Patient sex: M
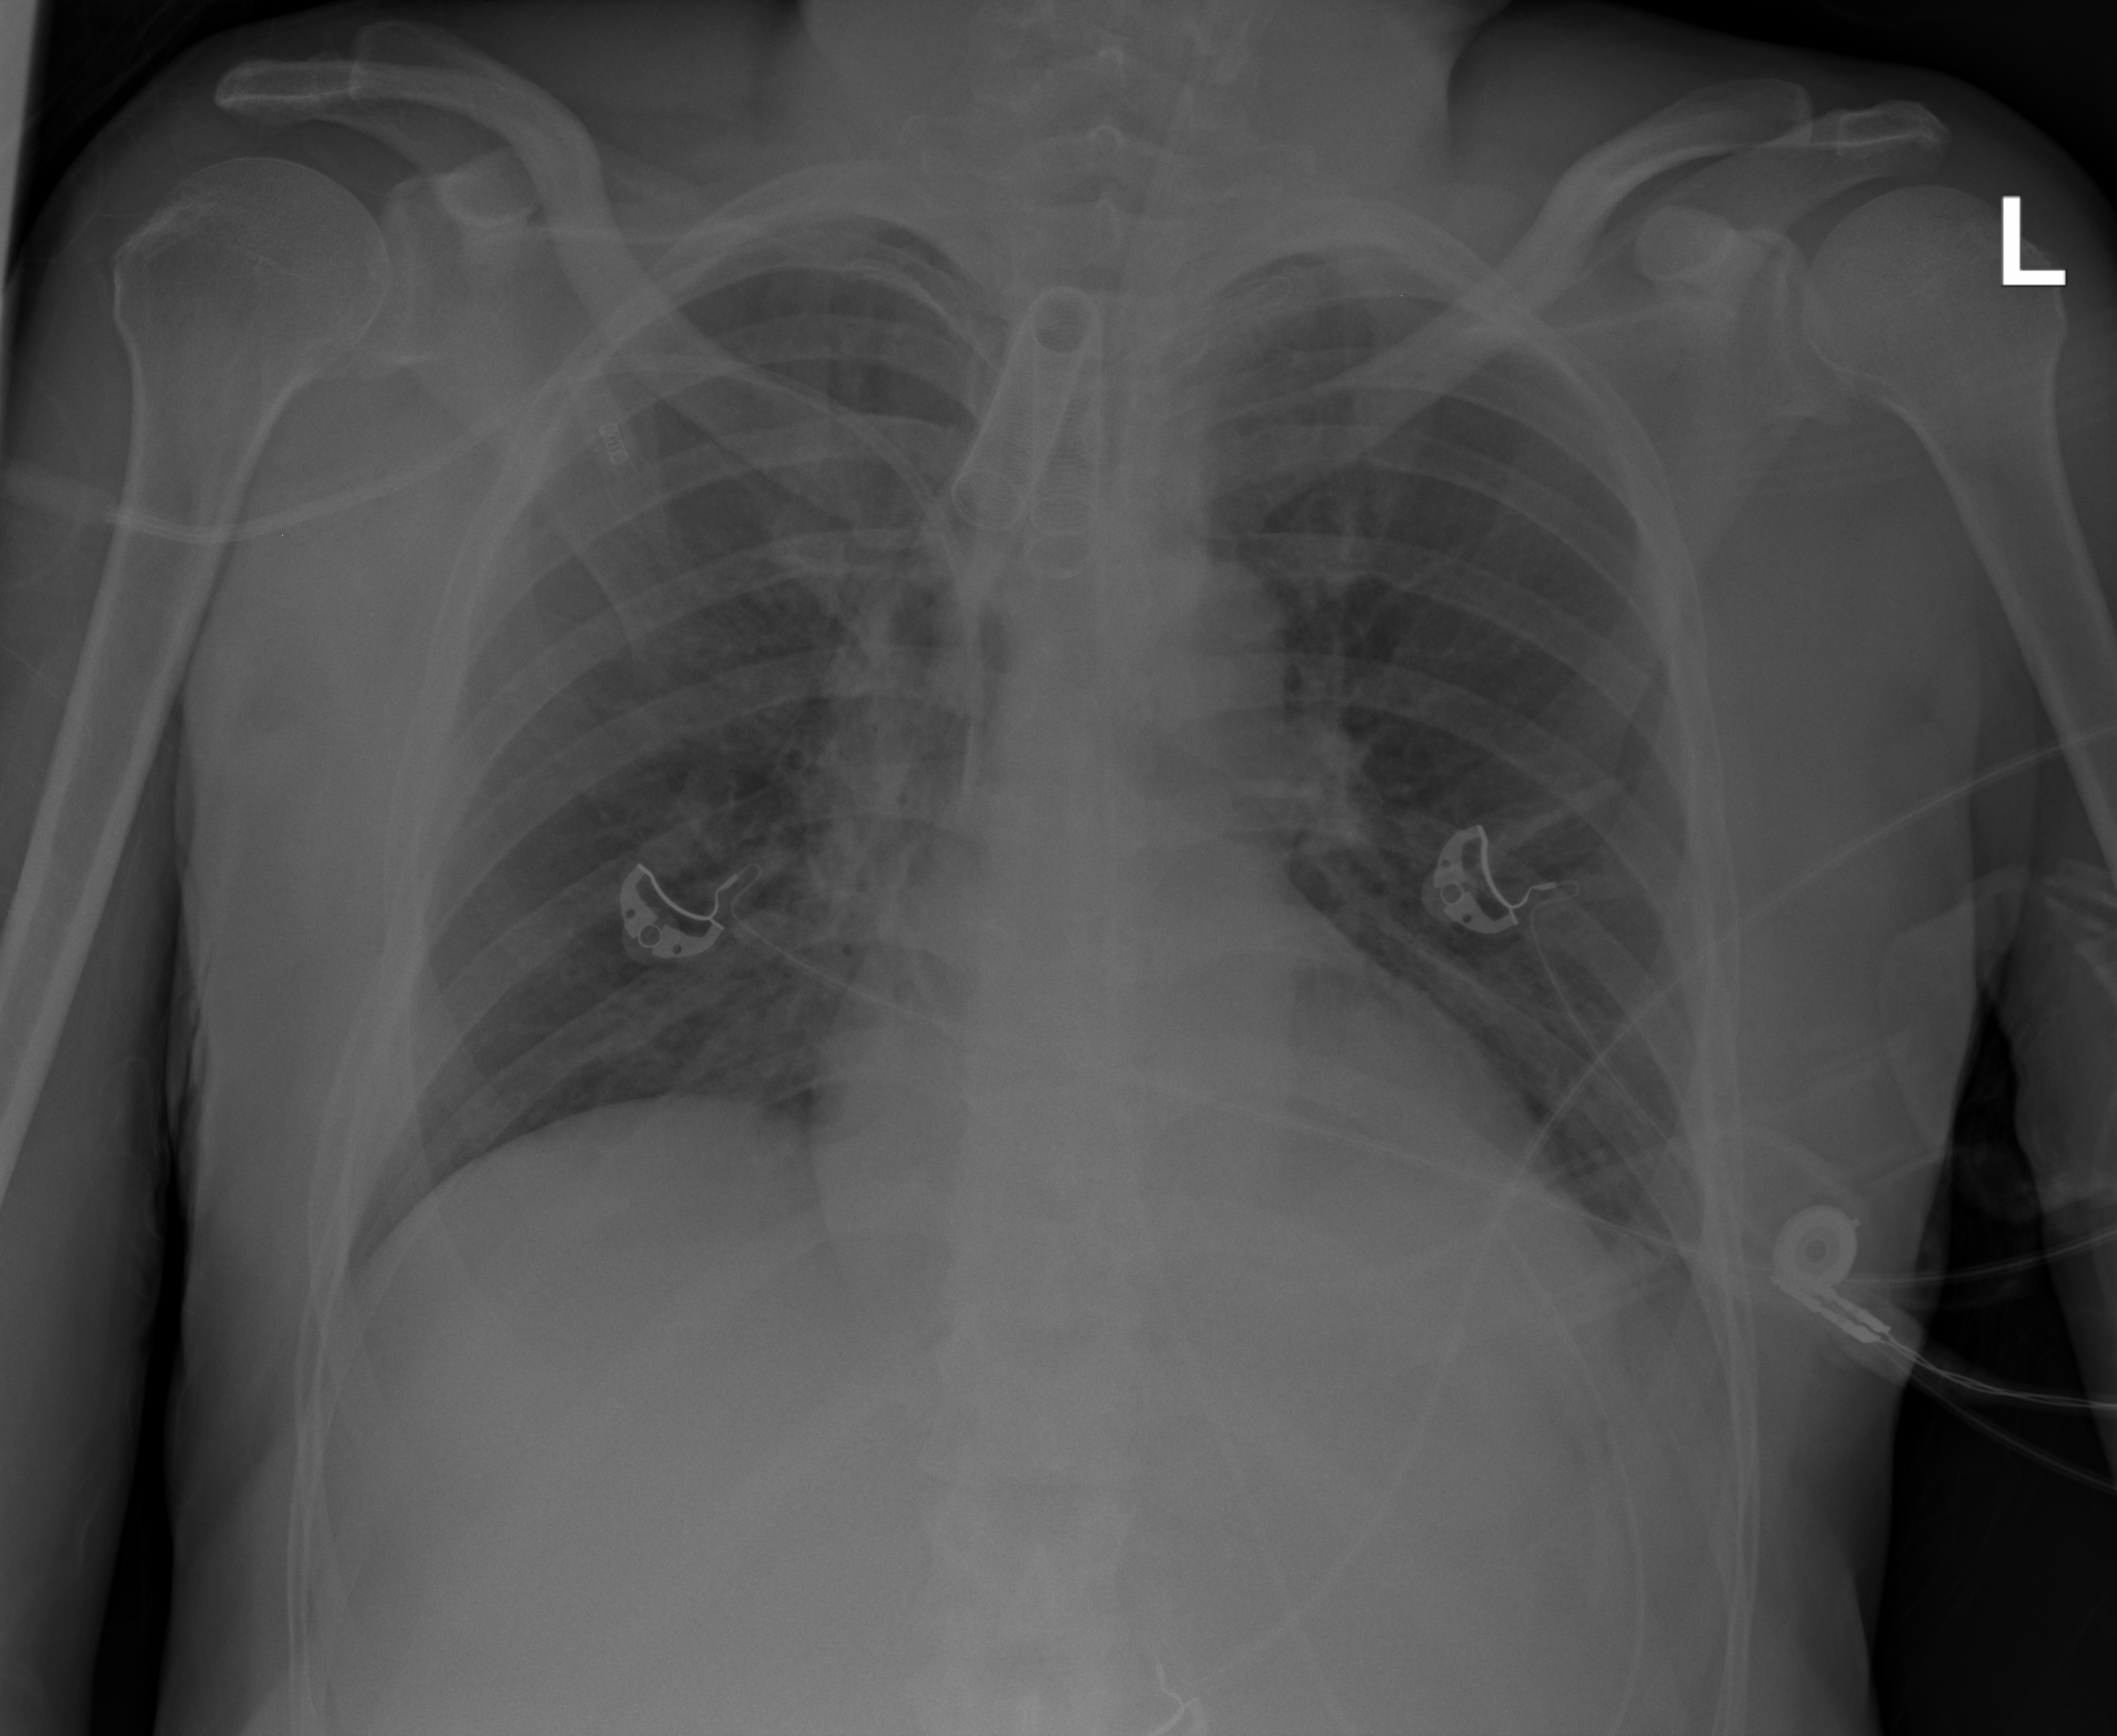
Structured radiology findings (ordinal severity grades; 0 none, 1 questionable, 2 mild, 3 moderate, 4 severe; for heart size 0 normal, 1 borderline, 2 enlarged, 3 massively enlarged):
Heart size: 2
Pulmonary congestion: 2
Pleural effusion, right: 0
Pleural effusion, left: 0
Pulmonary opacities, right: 2
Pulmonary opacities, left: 2
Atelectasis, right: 0
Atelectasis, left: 0